Question: Hey I am trying to set check-box image for input type="checkbox" with ng-repeat. I did the styling part everything is fine but when i set ng-repeat it is working for only first list
here it is my css file
'''
input[type=checkbox] {
display:none;
}
input[type=checkbox] + label {
padding-left: 23px; height:21px;
background: url(/Content/images/check1-off.png) no-repeat;
font-family: Arial, Helvetica, sans-serif;
font-size:16px; font-weight:600;
color:#ffffff;
text-decoration:none;
margin-bottom: 0px;
display: inline;
}
input[type=checkbox]:checked + label{
padding-left: 23px; height:21px;
background: url(/Content/images/check1-on.png) no-repeat;
font-family: Arial, Helvetica, sans-serif;
font-size:16px; font-weight:600;
color:#ffffff;
text-decoration:none;
margin-bottom: 0px;
display: inline;
}
'''
basically im trying with this <URL> but it is also not working for ng-repeat and im retrieving the values from database. Can any one one help me in this I am struck with this issue. Images are
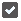
Answer: Can you post your htmlcode? I would guess the problem is lying in your id value... It has to be unique. So i.e. id="radiobutton1" should be id="radibutton{{$index}}". But post your htmlcode and ill give a better answer.